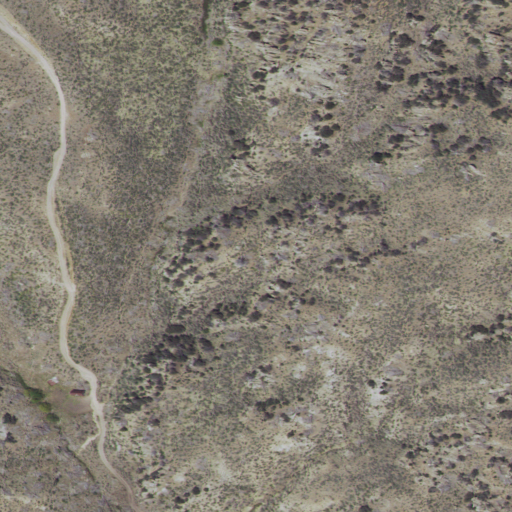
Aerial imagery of valley in Idaho named Winchester Gulch containing shrub and grassland